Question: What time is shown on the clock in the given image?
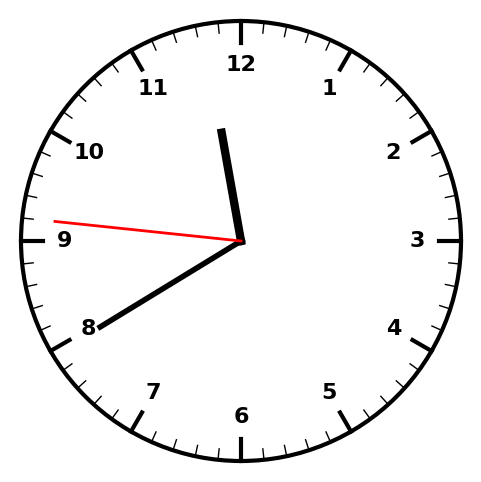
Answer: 11:39:46